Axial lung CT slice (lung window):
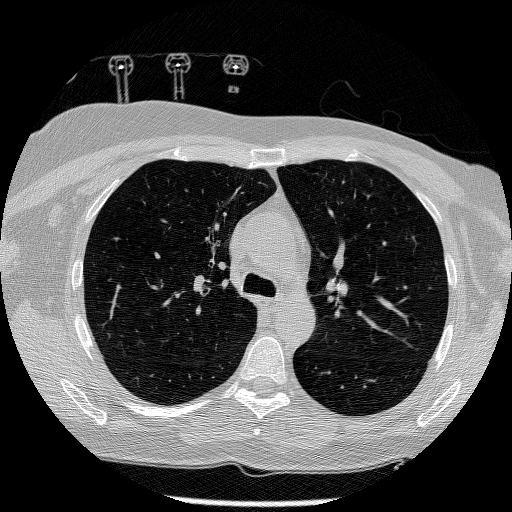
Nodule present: no